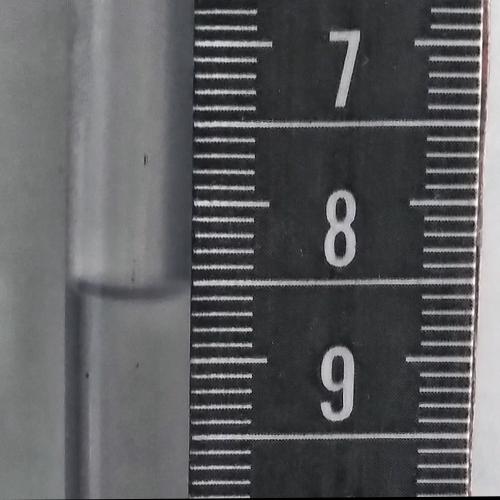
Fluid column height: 8.6 cm